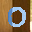
Label: 0